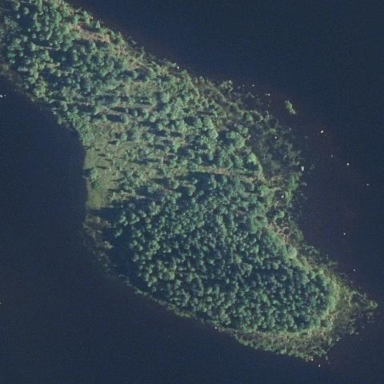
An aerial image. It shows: Islet.